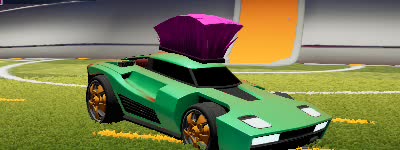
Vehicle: breakout